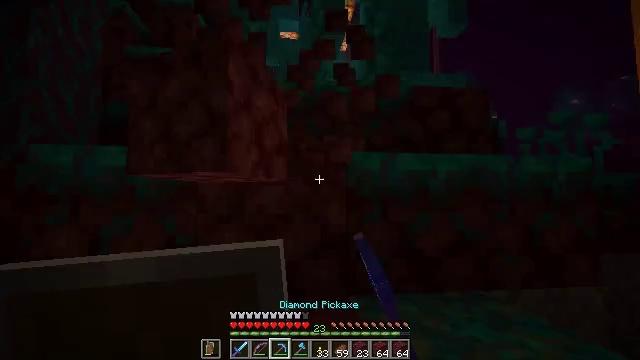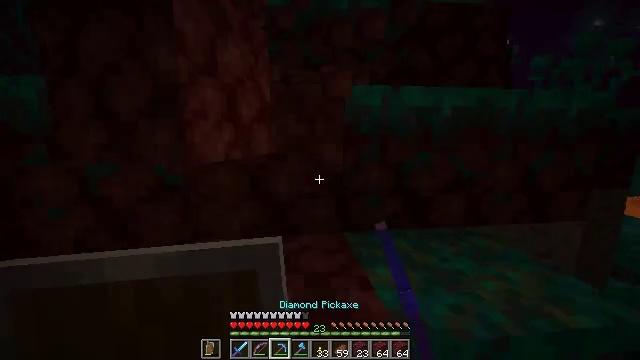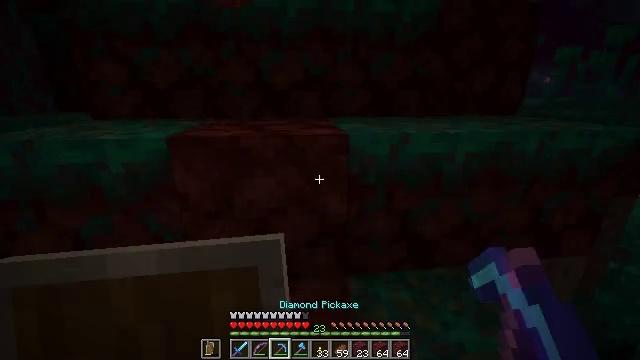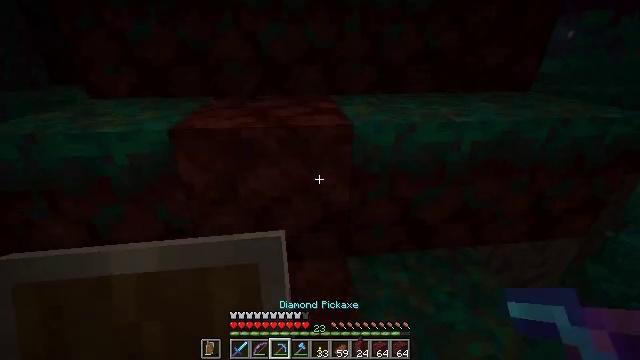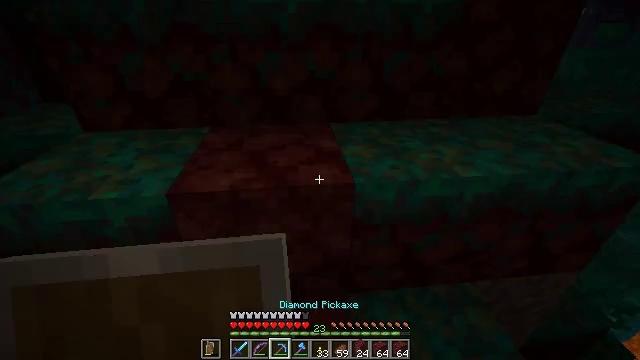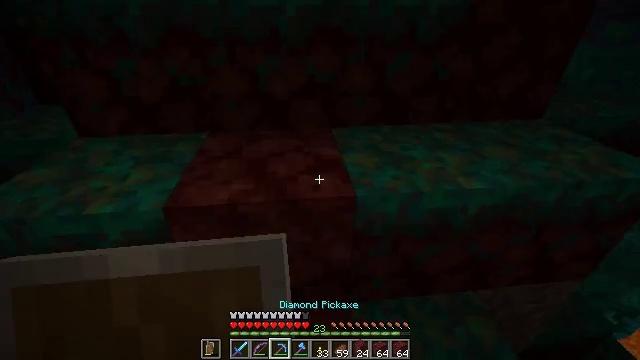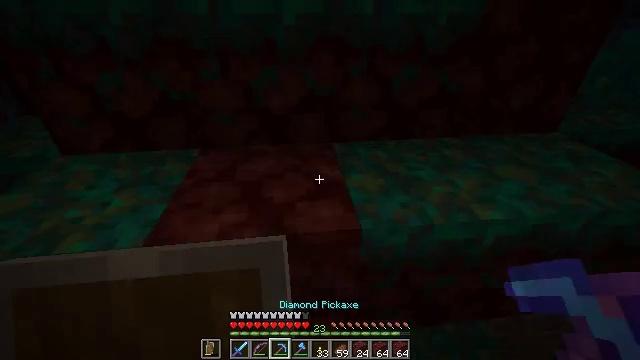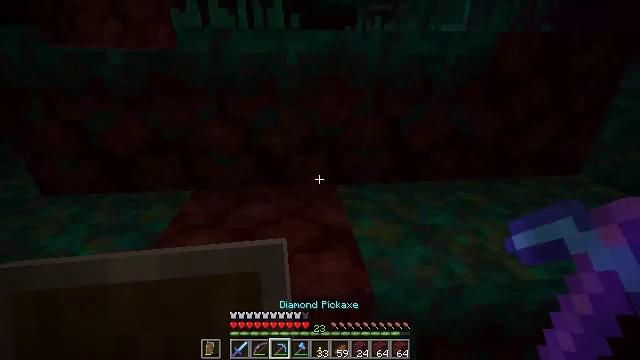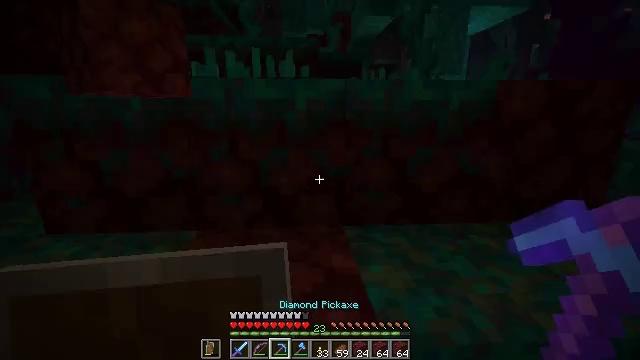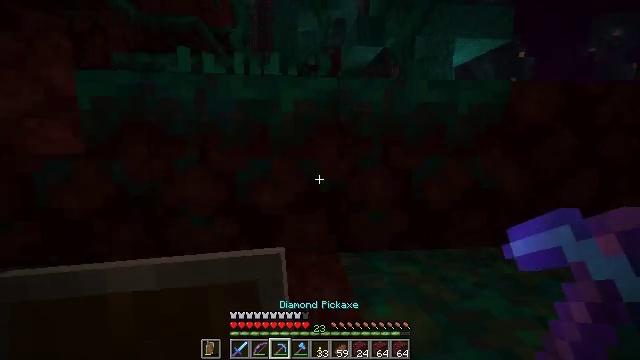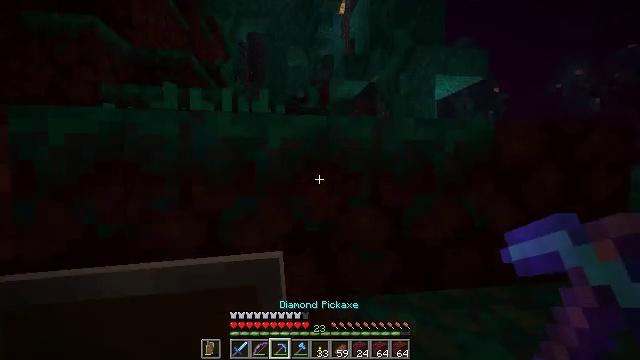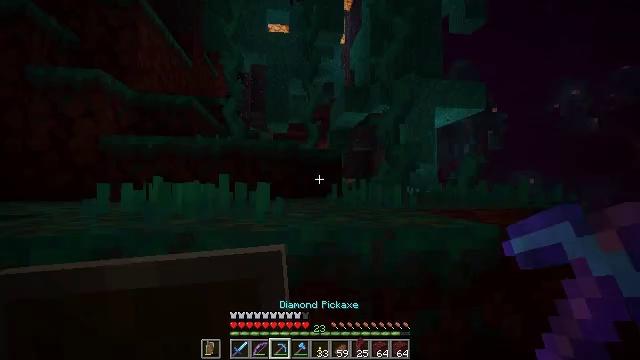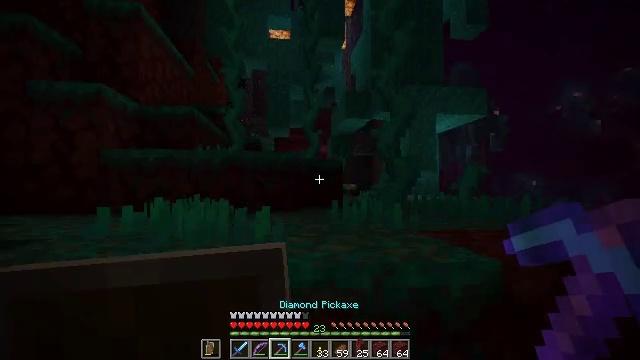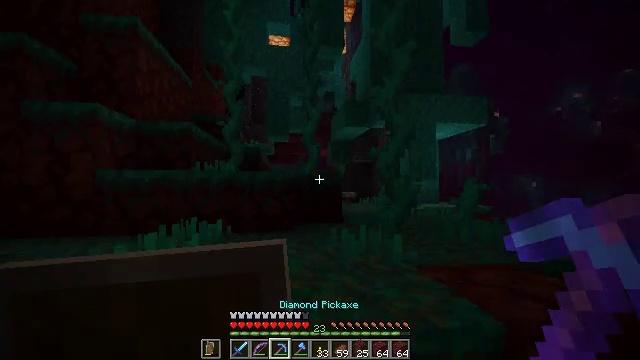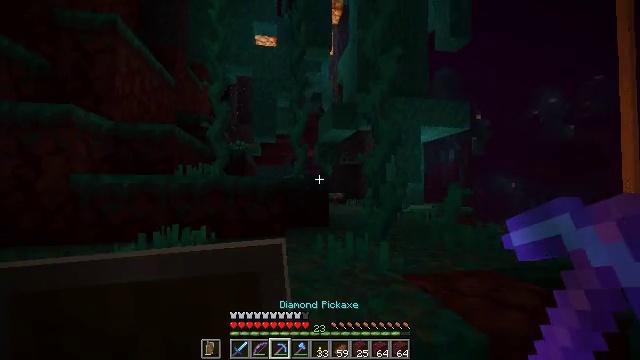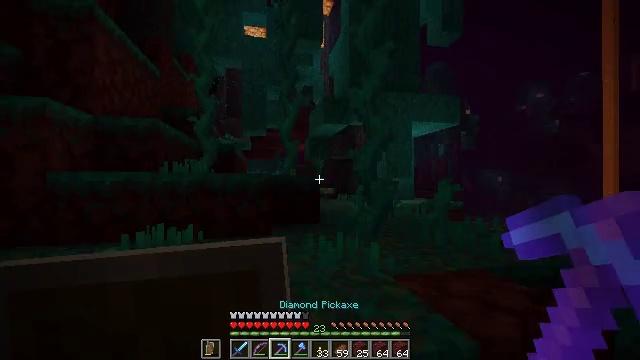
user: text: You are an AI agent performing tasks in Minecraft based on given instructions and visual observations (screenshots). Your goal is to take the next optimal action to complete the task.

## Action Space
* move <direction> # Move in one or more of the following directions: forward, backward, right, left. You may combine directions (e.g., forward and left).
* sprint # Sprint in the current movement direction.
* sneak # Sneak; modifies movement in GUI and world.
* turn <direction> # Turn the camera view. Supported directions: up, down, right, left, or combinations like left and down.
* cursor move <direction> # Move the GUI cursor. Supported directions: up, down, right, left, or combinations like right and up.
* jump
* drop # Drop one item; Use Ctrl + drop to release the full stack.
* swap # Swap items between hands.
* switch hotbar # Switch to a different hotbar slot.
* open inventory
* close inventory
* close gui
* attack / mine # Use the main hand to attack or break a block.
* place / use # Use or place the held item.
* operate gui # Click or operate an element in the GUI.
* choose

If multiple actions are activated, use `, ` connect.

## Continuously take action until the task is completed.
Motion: motion action
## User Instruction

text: Mine warped roots from the ground.
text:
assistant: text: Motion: move forward, turn down, jump
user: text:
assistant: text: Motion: move forward, turn down, jump
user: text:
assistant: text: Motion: move forward, turn down, jump
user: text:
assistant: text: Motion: move forward, turn down
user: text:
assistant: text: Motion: move forward, turn down
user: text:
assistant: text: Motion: move forward
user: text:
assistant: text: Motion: move forward, turn up
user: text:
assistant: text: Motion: move forward, turn left and up
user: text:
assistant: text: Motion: move forward, turn right and up
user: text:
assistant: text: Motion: move forward, turn right and up, jump
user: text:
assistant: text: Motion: move forward, turn up, jump
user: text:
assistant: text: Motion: move forward, jump
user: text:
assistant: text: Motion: move forward
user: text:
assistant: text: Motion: move forward, turn right
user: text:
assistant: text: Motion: move forward, turn right and down
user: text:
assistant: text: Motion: move forward, turn right and down
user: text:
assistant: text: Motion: move forward
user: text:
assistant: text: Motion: move forward, turn right and down
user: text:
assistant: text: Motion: move forward, turn right and down
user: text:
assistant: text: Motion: move forward, turn down, jump
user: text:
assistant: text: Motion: move forward, turn right and down, jump
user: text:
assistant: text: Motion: move forward, turn right and down, jump
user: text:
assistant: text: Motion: move forward, turn right and down, jump
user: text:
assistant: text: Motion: move forward, turn right and down, jump
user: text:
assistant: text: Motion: move forward, turn right
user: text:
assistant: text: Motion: move forward, turn right
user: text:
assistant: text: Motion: move forward, turn right and up
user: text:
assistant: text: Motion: move forward, turn right
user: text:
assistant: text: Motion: move forward
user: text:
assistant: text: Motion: move forward and move right